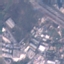
Land use / land cover class: Industrial